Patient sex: M
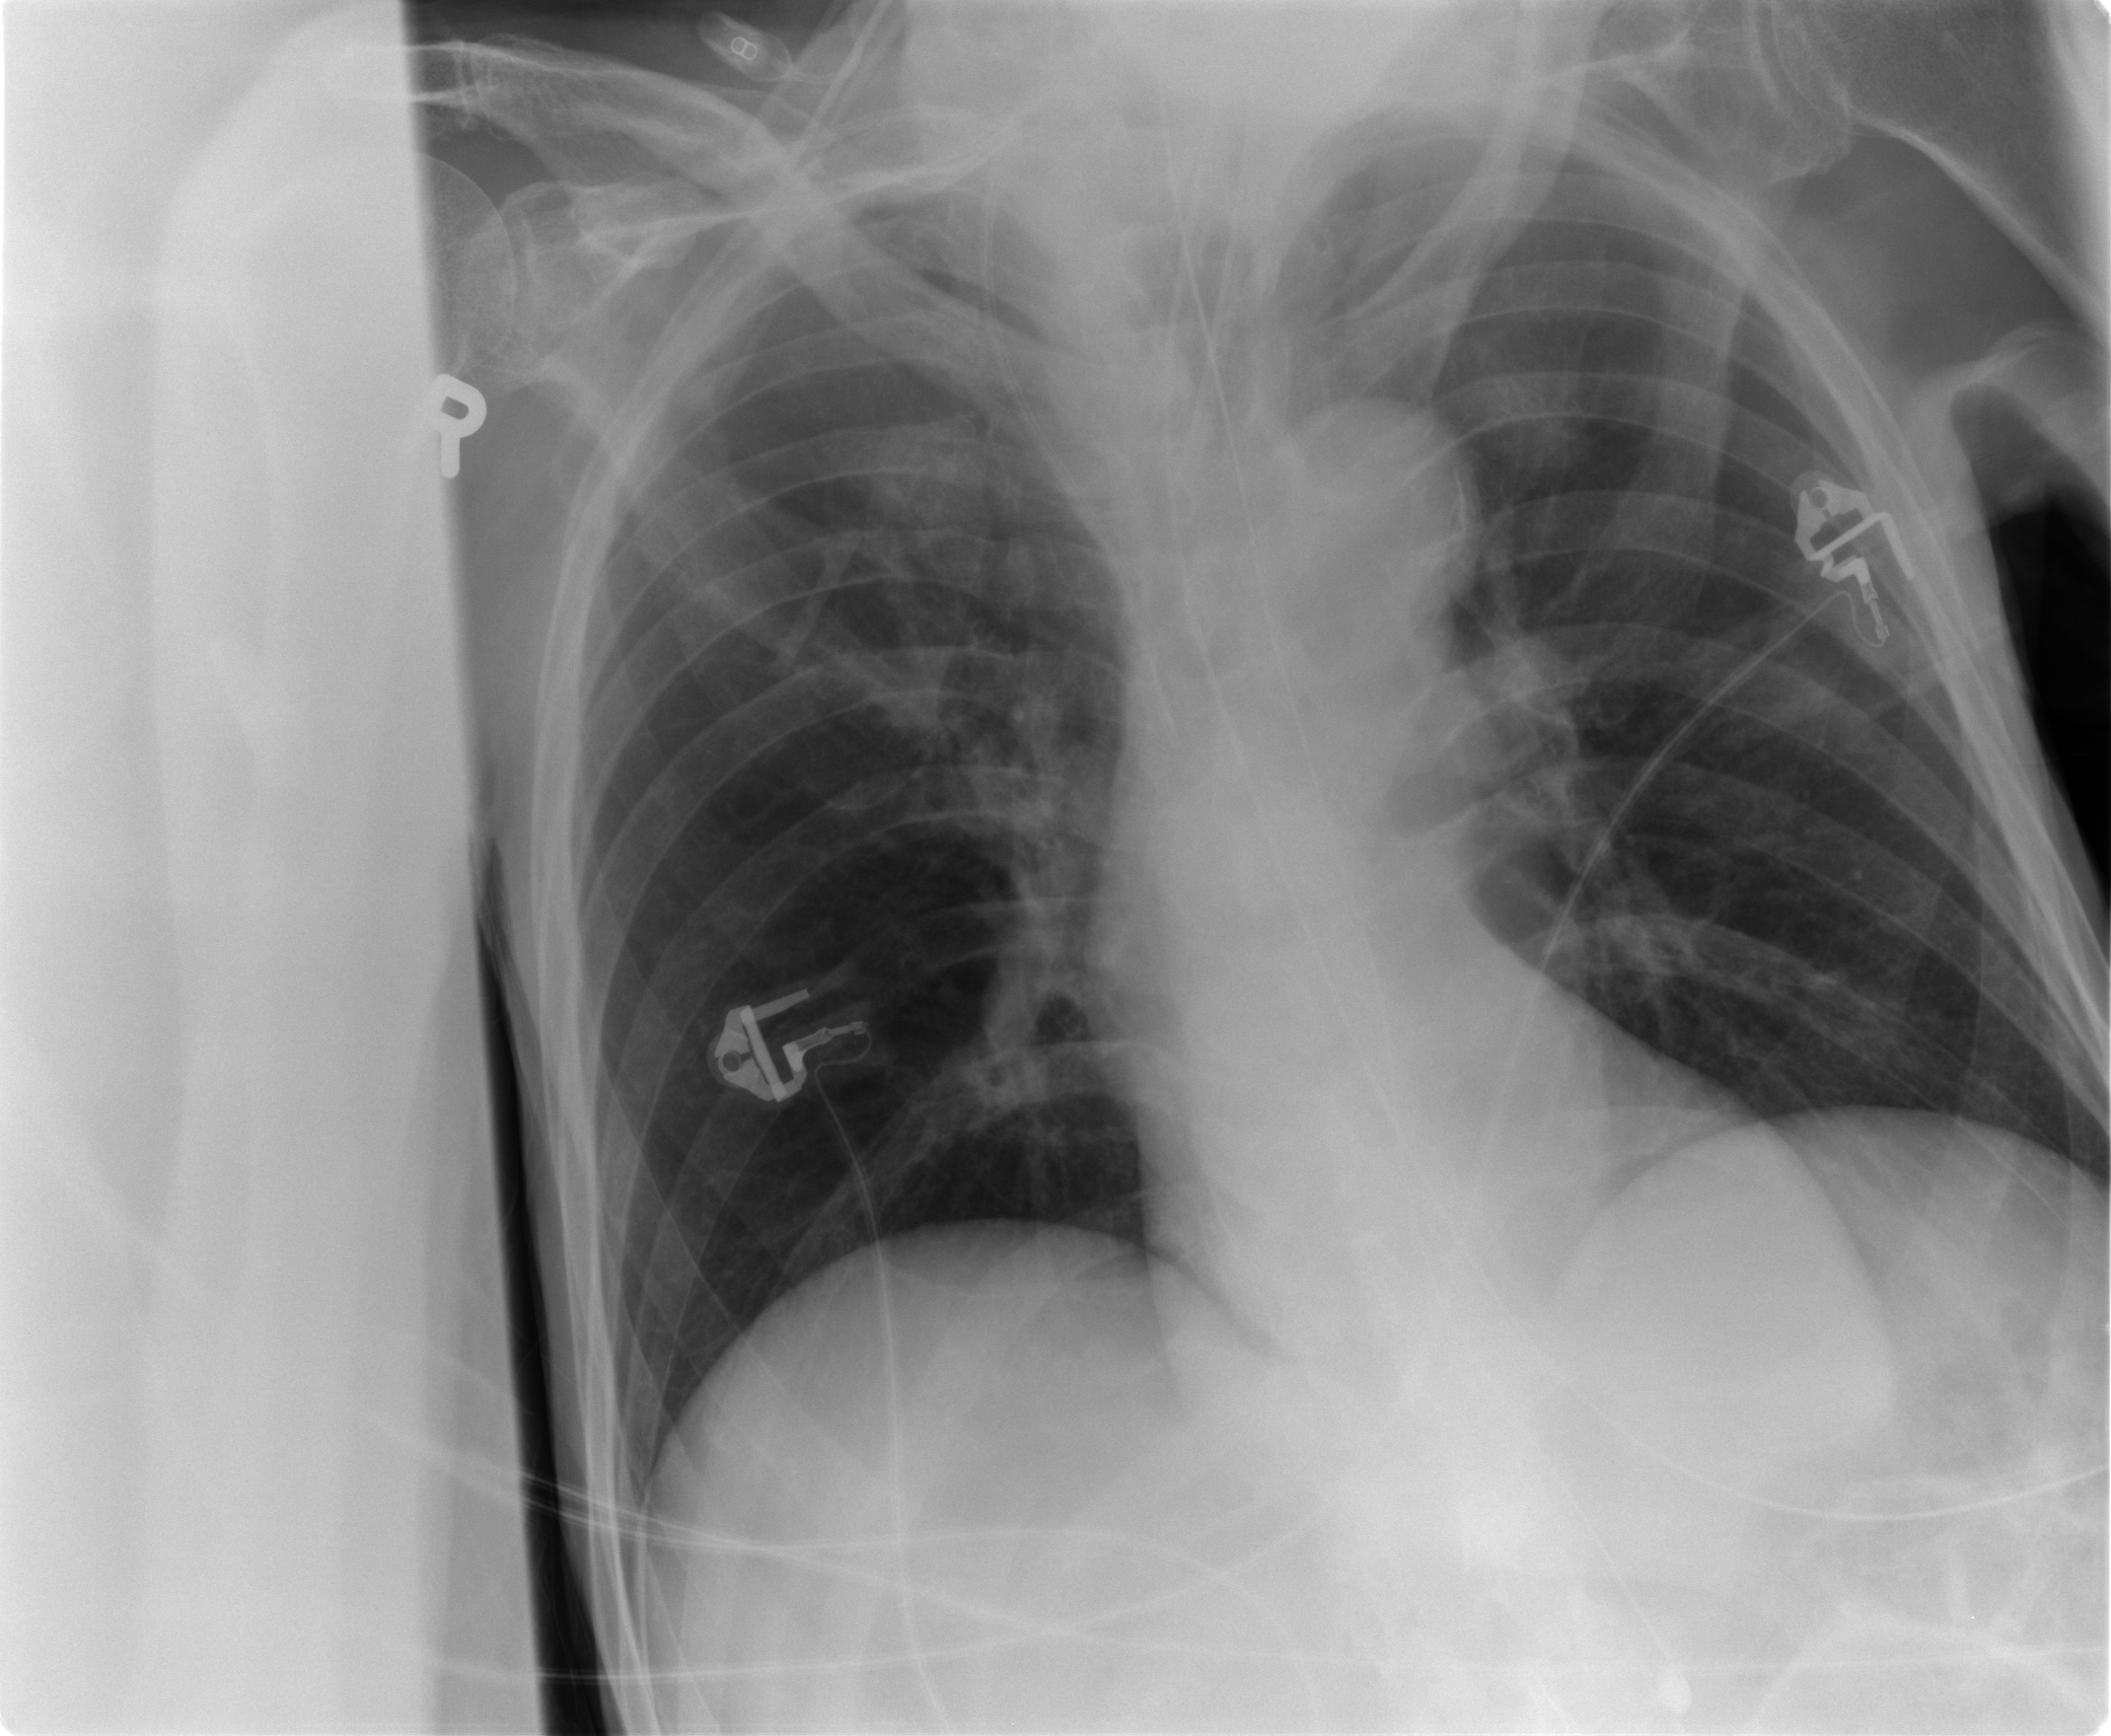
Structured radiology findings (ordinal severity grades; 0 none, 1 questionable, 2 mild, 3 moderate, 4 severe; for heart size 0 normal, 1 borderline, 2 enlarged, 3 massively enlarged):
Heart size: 0
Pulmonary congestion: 1
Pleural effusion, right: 0
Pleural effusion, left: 0
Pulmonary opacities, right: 0
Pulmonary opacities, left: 0
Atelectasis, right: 0
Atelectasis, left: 0